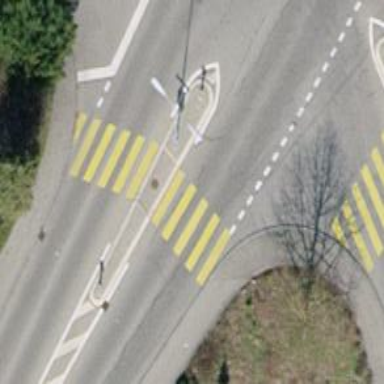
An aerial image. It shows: Crossing with island in the road.